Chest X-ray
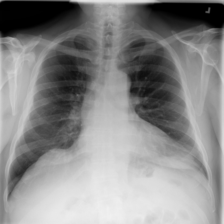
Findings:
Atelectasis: negative
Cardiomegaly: negative
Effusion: negative
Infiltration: negative
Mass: negative
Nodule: negative
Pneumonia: negative
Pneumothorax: negative
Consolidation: negative
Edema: negative
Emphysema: negative
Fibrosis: negative
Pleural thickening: negative
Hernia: negative